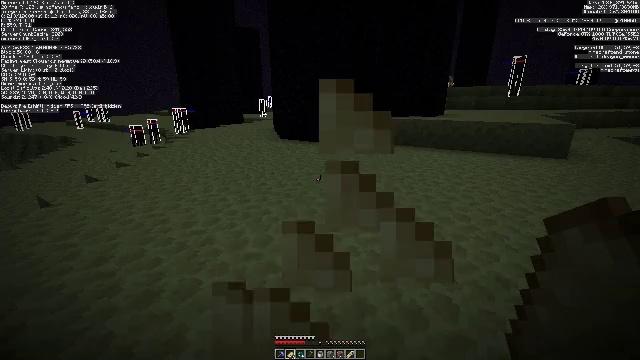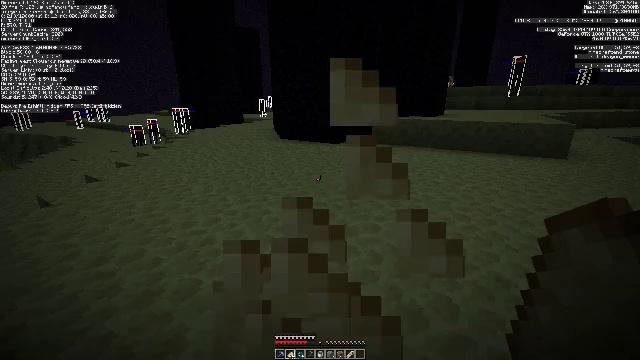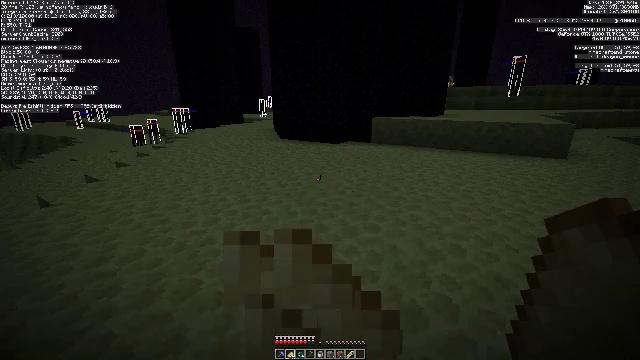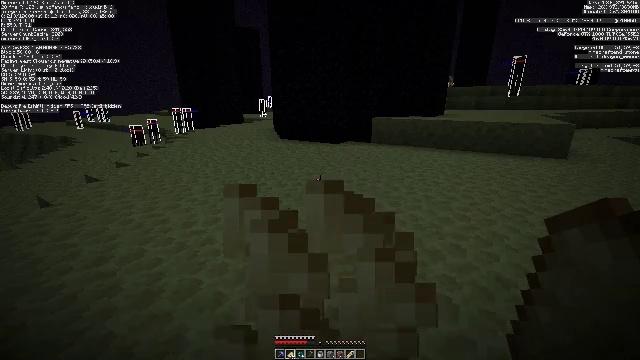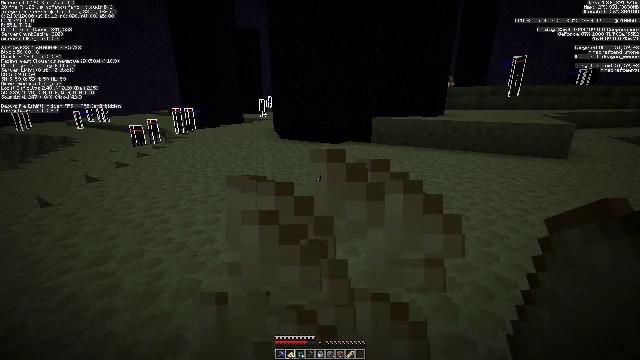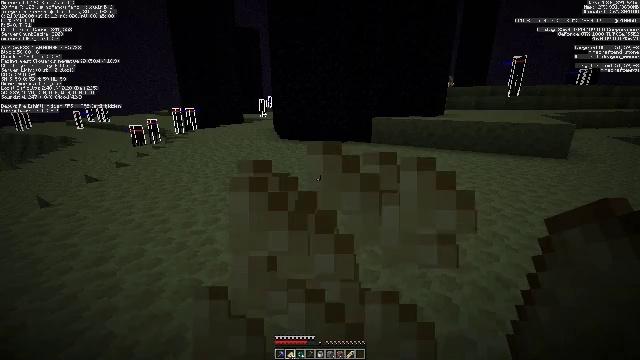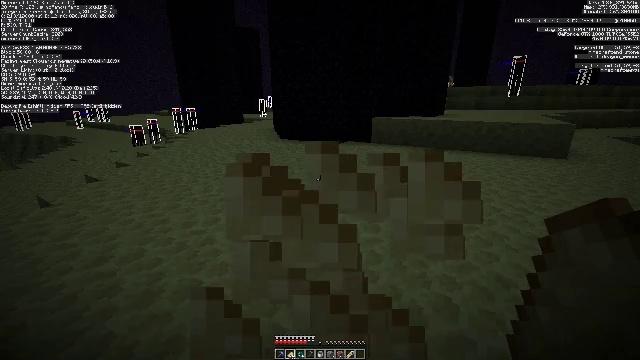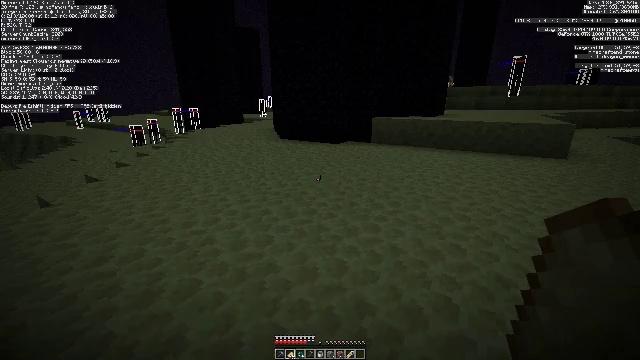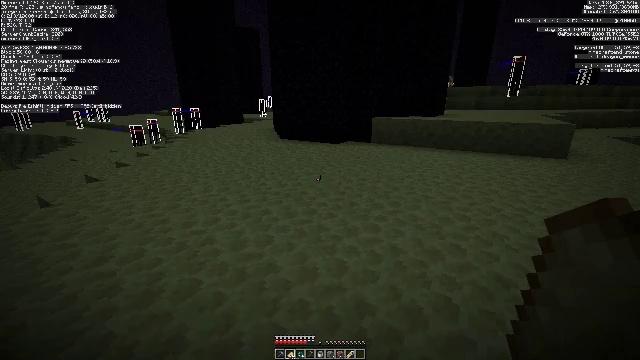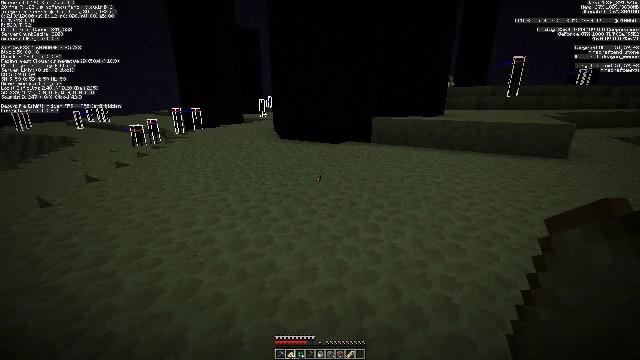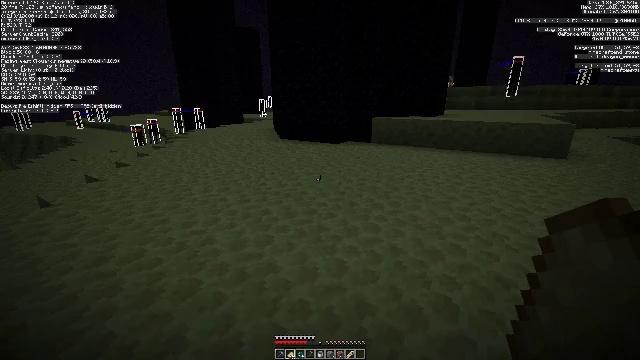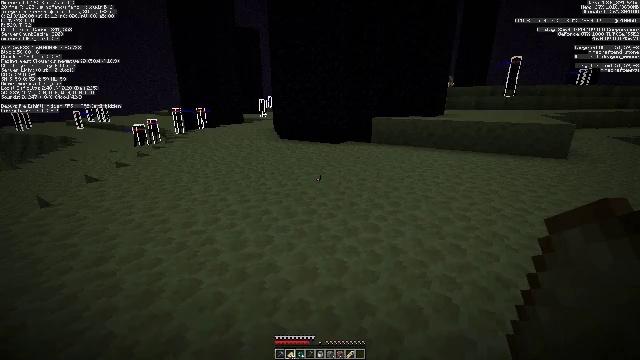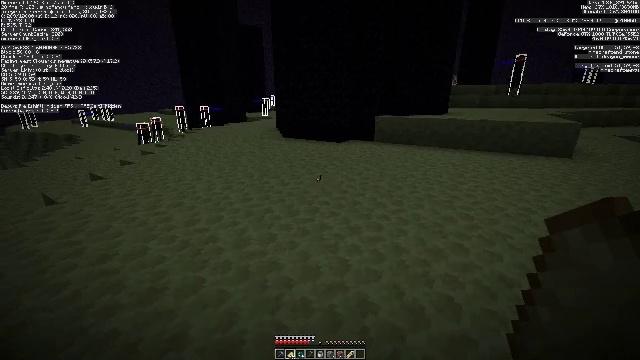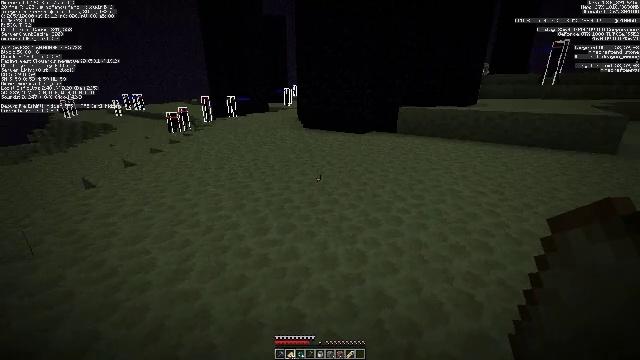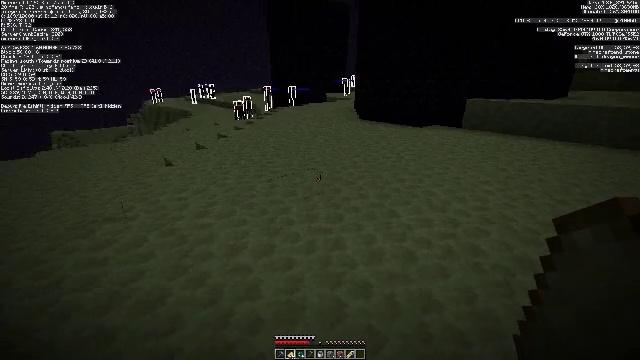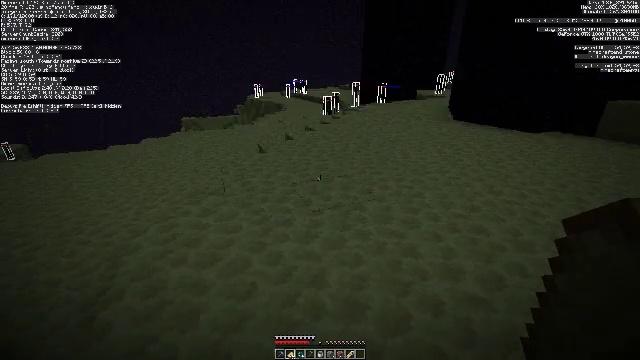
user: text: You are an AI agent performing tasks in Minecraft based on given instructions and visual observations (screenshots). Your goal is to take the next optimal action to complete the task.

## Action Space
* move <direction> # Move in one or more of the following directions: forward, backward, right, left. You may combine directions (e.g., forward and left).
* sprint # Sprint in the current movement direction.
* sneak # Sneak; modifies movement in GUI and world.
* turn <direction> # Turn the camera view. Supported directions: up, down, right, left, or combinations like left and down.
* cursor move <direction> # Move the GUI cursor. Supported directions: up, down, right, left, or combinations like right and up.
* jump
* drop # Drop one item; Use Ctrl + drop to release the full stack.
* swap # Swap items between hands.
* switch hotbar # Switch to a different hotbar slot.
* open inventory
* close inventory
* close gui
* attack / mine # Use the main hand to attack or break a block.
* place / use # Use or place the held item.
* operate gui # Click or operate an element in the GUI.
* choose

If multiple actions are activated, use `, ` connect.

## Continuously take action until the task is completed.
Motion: motion action
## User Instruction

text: Break the white carpet block.
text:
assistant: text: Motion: use / place
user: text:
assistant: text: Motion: use / place
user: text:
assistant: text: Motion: use / place
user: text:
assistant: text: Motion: use / place
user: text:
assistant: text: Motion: use / place
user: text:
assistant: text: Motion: use / place
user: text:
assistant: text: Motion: use / place
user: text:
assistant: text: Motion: use / place
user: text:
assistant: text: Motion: use / place
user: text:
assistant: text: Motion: use / place
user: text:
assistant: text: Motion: use / place
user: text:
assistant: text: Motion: use / place
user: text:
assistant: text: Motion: turn left and down, use / place
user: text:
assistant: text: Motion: turn left and down, use / place
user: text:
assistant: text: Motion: turn left, use / place
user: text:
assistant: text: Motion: turn left, use / place
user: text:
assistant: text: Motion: turn left and up, use / place
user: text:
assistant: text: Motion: turn left and up, use / place
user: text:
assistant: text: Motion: use / place
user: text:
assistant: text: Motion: turn left
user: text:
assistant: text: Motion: turn left and up
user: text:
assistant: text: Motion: turn left and up
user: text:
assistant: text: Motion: no_op
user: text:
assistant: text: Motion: no_op
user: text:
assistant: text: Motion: no_op
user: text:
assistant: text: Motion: no_op
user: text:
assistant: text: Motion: no_op
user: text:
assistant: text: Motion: no_op
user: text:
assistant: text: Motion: turn left
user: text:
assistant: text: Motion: turn left